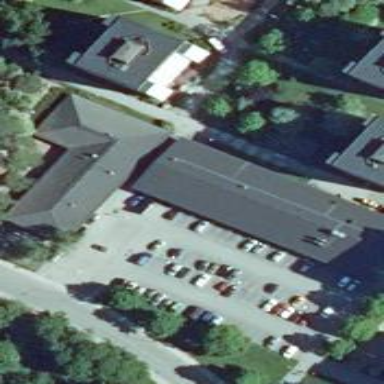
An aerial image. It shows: Public building.